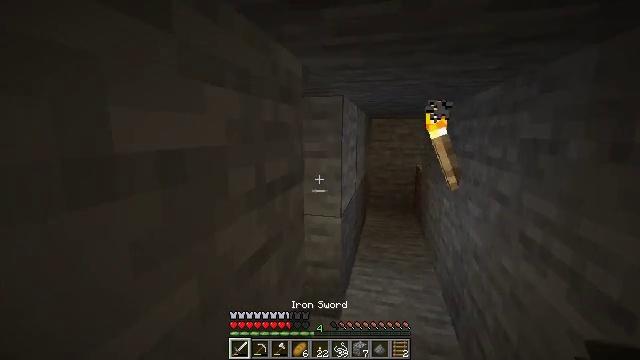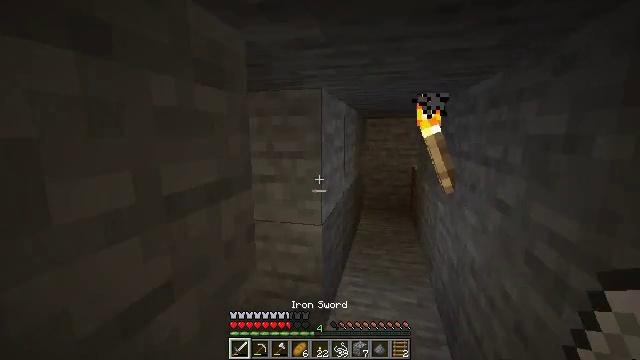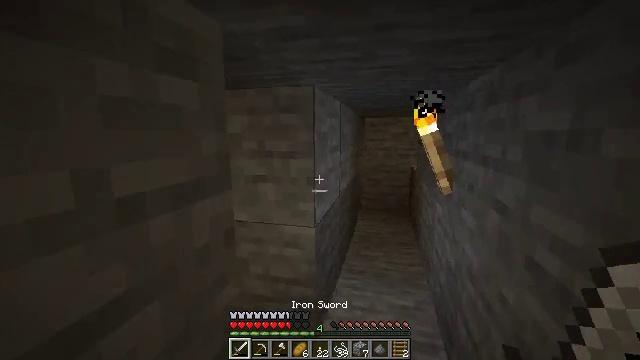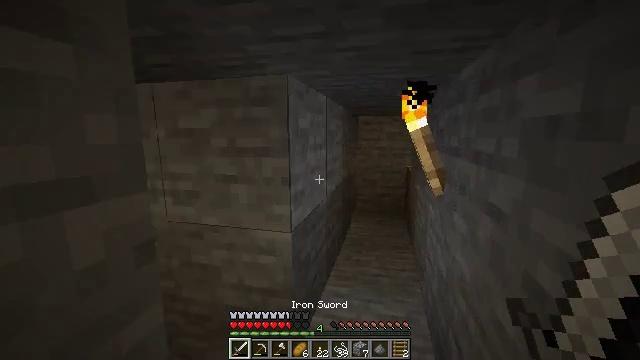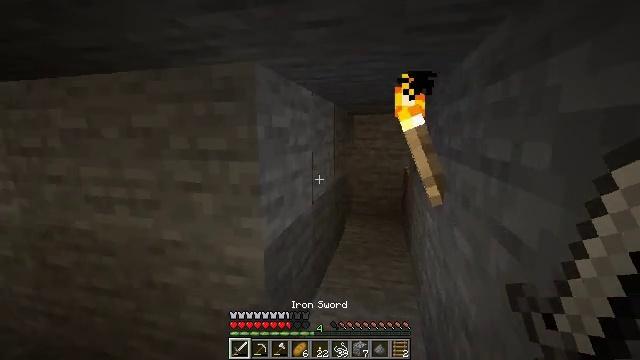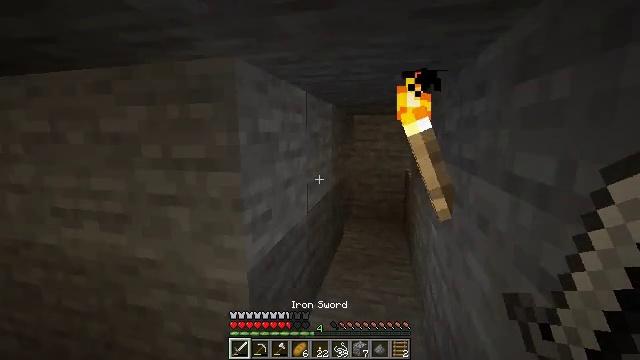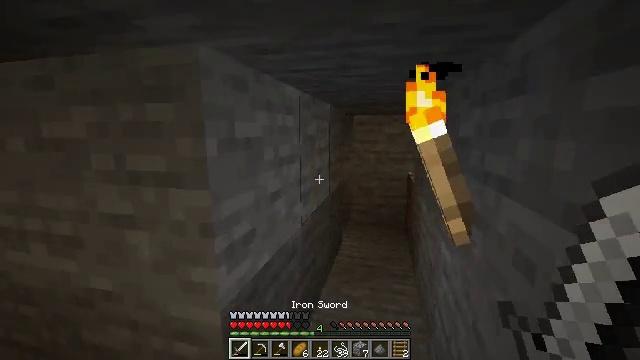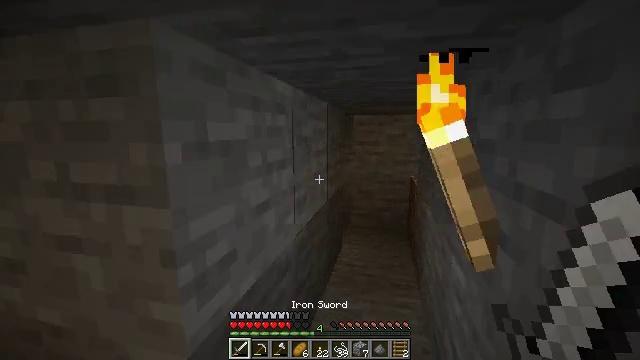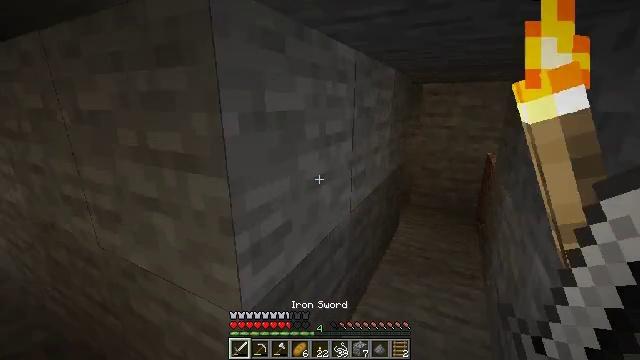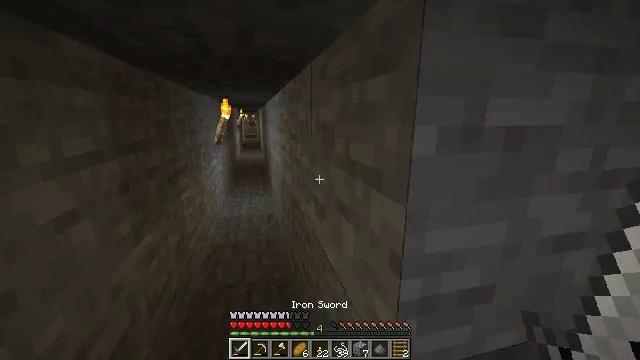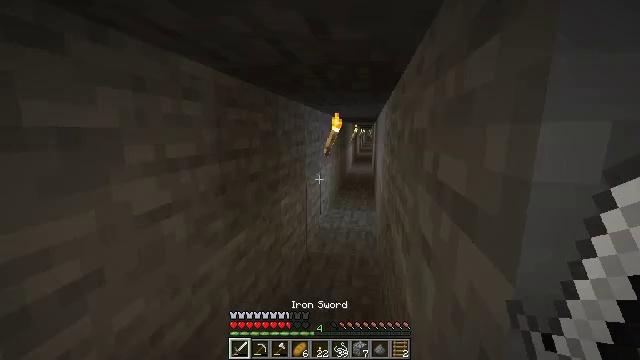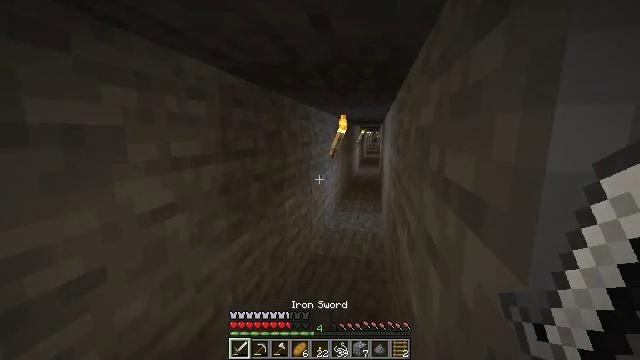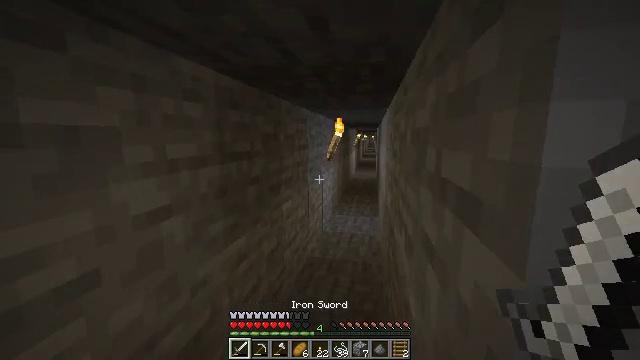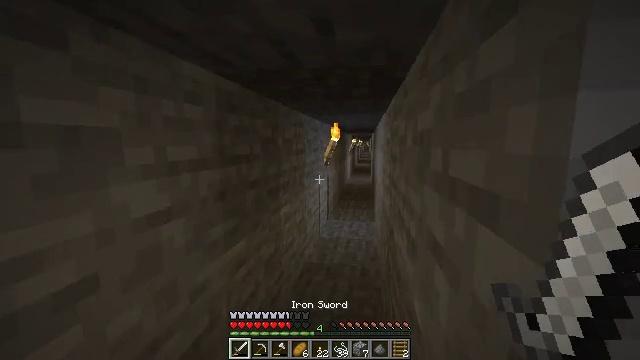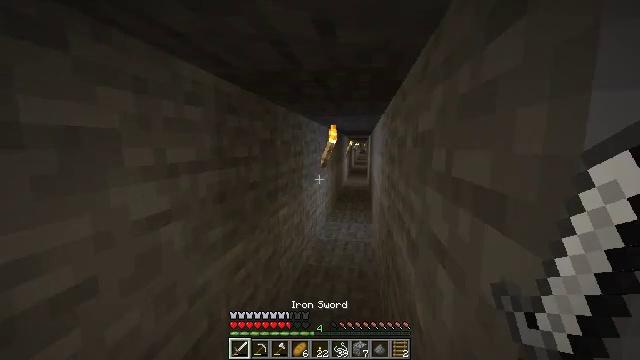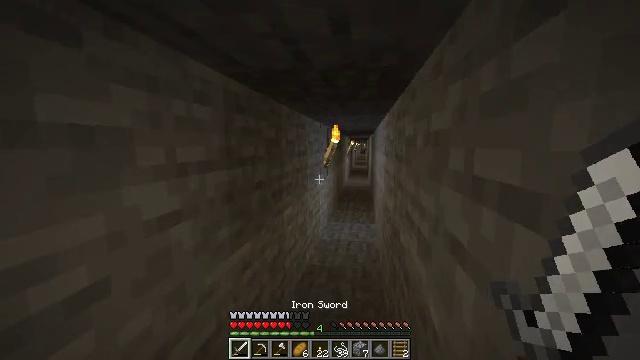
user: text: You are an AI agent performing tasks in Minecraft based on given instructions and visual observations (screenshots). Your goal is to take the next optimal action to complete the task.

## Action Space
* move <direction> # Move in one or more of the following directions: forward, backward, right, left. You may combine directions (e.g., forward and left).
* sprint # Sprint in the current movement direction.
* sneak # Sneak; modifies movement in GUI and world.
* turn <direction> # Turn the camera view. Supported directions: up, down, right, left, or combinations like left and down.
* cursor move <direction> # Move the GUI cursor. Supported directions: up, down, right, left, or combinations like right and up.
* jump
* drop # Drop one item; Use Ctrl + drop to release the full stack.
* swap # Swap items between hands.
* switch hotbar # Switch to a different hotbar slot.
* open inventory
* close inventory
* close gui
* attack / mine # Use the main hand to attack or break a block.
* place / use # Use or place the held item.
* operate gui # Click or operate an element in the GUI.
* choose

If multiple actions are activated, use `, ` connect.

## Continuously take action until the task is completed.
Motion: motion action
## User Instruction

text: Remove the white bed from its place.
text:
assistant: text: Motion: move forward and move right
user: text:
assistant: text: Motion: move forward and move right
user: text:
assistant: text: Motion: move forward and move right
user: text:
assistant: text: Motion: move forward and move right
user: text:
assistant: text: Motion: move forward
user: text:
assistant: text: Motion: move forward
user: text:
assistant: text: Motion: move forward
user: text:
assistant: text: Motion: move forward, turn left and down
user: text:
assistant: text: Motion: move forward, turn left and up
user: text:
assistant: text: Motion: move forward, turn left and up
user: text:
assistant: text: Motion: move forward, turn left
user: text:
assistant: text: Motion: move forward
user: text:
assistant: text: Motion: move forward, turn right and up
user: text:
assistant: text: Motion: move forward
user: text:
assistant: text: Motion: move forward
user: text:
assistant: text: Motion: move forward
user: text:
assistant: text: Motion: move forward
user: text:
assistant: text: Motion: move forward
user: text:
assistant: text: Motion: move forward
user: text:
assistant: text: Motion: move forward
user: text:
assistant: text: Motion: move forward
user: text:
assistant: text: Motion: move forward
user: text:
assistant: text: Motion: move forward
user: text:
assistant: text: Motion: move forward
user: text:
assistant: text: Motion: move forward
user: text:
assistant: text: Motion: move forward
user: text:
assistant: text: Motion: move forward, turn right
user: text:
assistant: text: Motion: move forward, turn right
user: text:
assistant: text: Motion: move forward, turn right and up
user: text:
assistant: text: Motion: move forward, turn right